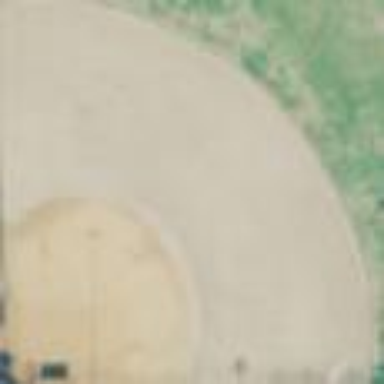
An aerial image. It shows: Baseball pitch with clay surface for the sport.